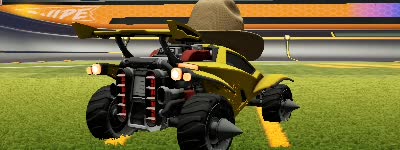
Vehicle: octane